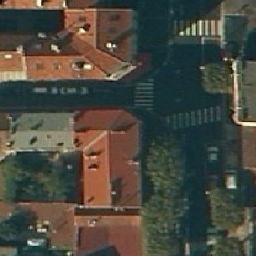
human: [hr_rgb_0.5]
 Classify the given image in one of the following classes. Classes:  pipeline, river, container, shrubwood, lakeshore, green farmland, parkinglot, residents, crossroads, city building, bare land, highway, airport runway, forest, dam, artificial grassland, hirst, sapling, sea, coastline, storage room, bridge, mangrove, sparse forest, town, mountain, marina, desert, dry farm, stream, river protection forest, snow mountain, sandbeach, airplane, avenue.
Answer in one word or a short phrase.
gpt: city building